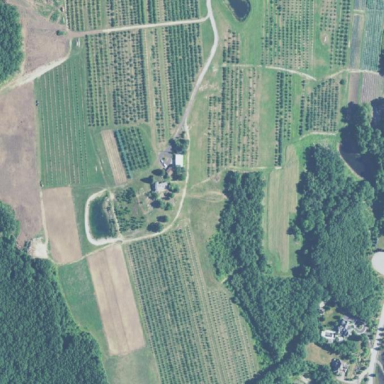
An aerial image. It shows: Orchard.